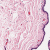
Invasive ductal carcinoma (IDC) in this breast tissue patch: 0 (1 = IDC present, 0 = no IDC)